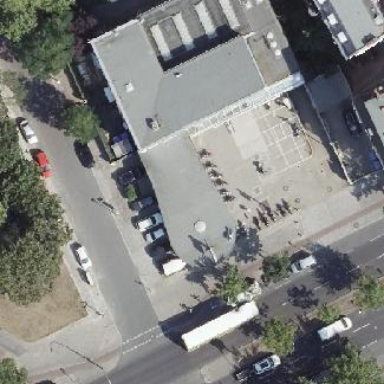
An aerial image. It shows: Retail building housing motorcycle shop.